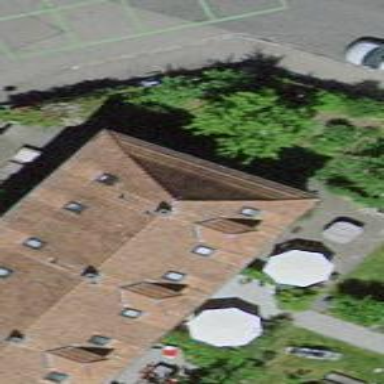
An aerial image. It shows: Residential building with hipped roof made of maroon roof tiles. The roof tiles are placed across the hipped shape of the roof.